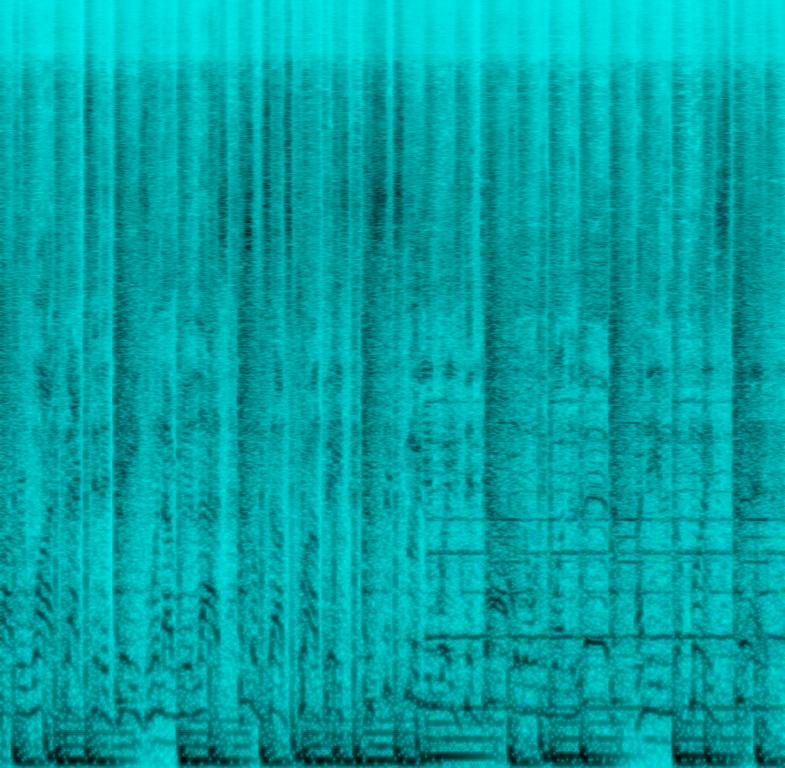
This is a hardcore hip-hop music piece. There is a male vocal with a raspy voice rapping at the forefront. The melody is made up of a repeated keyboard sample. There is a bass guitar playing a groovy bass line. The rhythmic background is composed of a hip-hop electronic drum beat. The atmosphere is hard-hitting. This piece could be the opening theme of a crime movie that takes place in the big city.